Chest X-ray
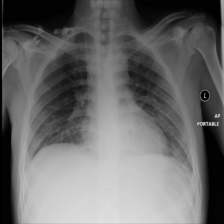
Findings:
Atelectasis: negative
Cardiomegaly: negative
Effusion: negative
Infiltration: negative
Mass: negative
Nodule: negative
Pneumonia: negative
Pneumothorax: negative
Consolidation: negative
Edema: negative
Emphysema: negative
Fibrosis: negative
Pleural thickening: negative
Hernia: negative